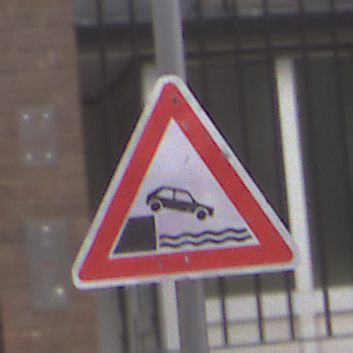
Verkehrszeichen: Ufer
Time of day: MorningAfternoon
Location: Outdoor (Urban)
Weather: Overcast
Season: NotSpecified
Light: Natural